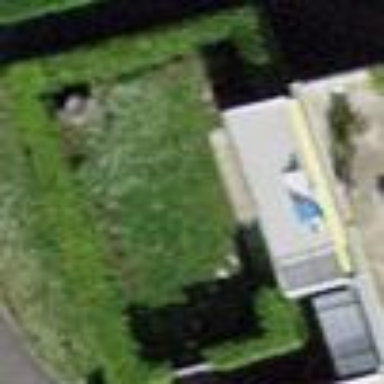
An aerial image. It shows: Garden enclosed by fence.